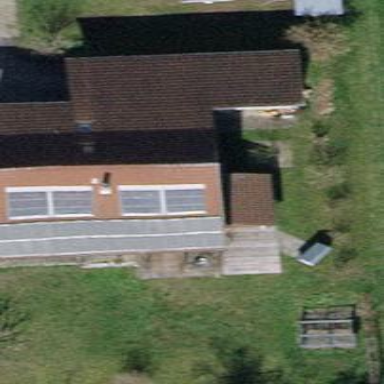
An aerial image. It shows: Detached building with gabled roof.